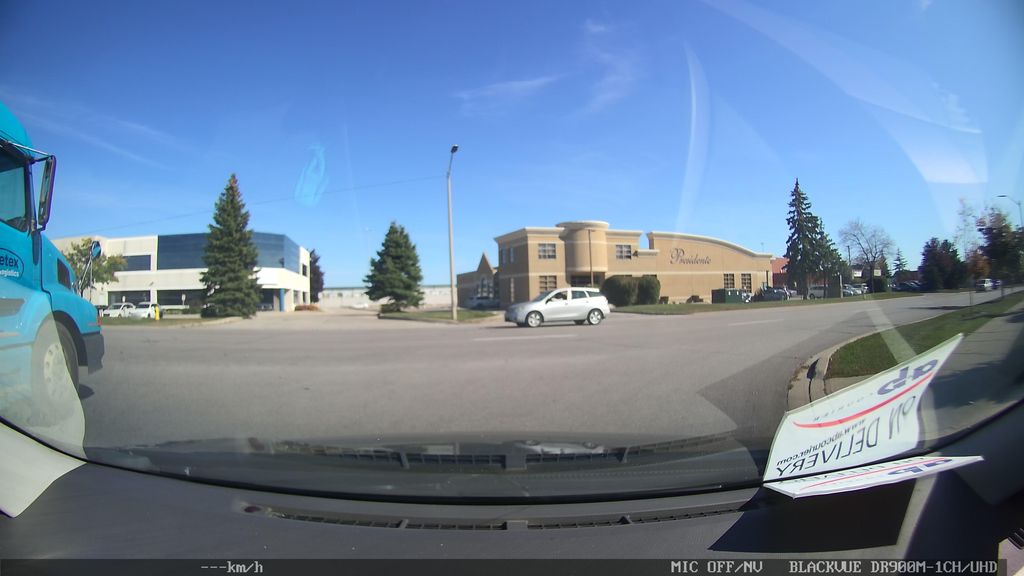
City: toronto